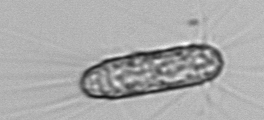
Label: Corethron_hystrix